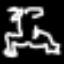
Label: frog